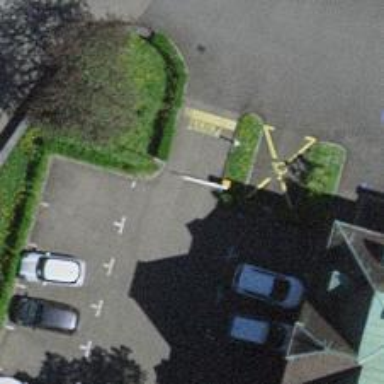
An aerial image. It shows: Lift gate barrier.